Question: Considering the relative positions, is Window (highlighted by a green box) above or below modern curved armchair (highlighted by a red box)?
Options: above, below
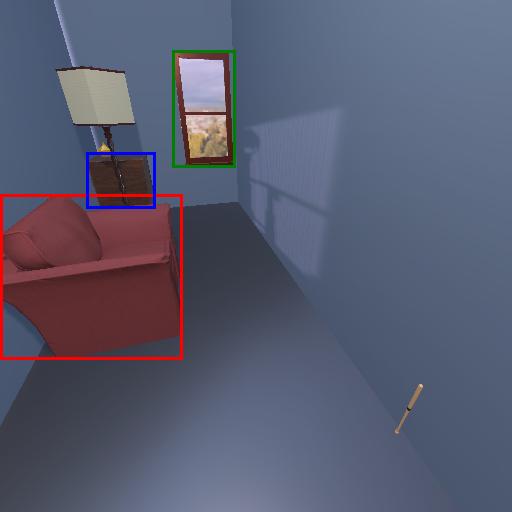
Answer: above